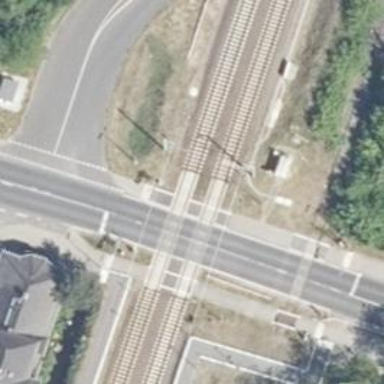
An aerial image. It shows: Crossing for the railway.